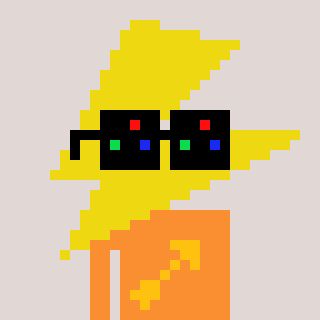
a pixel art character with square black sunglasses, a lightning bolt-shaped head and a orange-colored body on a warm background